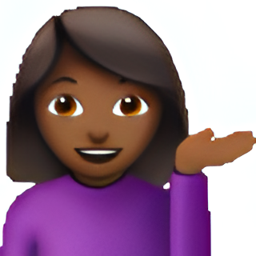
Name: information desk person
Emoji: 💁🏾
Group: People & Body
Sub-group: person-gesture